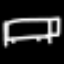
Label: bed